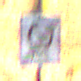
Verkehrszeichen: EndeEingeschraenktesHalteverbotZone
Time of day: MorningAfternoon
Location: Outdoor (Urban)
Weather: Clear
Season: NotSpecified
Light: Natural